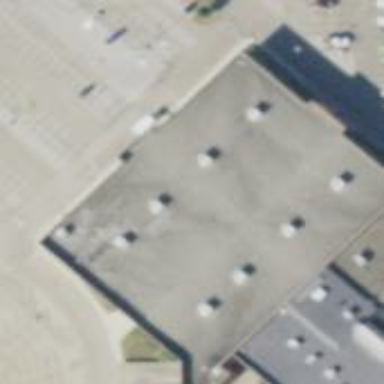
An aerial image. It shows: Part of building.